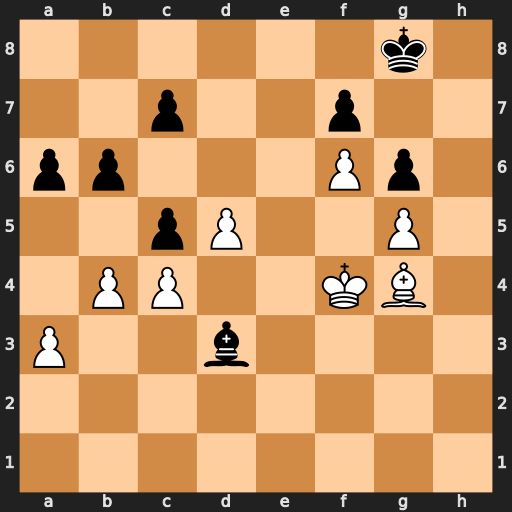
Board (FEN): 6k1/2p2p2/pp3Pp1/2pP2P1/1PP2KB1/P2b4/8/8
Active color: w
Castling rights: -
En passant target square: -
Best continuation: bxc5 bxc5 Ke5